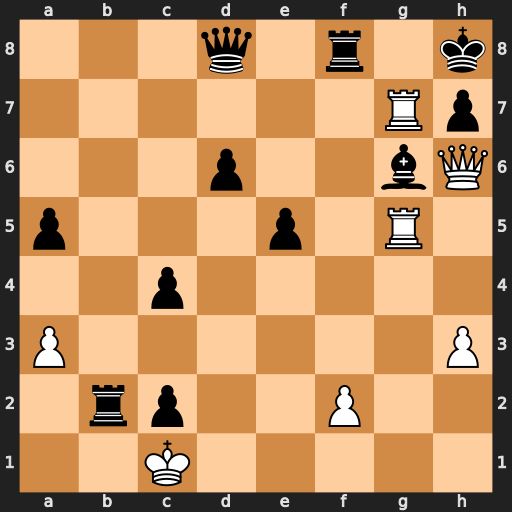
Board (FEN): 3q1r1k/6Rp/3p2bQ/p3p1R1/2p5/P6P/1rp2P2/2K5
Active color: w
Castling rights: -
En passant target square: -
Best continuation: Rxh7+ Bxh7 Qg7#